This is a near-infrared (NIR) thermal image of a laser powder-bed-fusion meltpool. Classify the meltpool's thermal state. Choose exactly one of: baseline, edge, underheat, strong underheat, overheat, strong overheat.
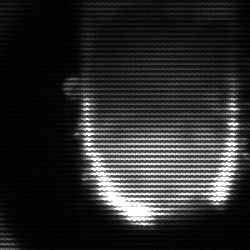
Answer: baseline